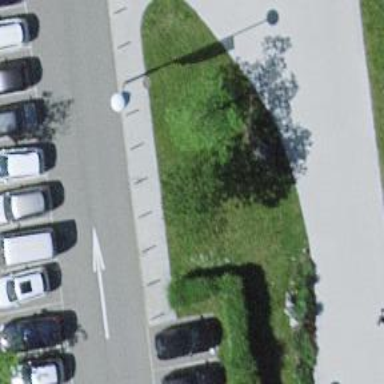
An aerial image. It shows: Bicycle parking facility.